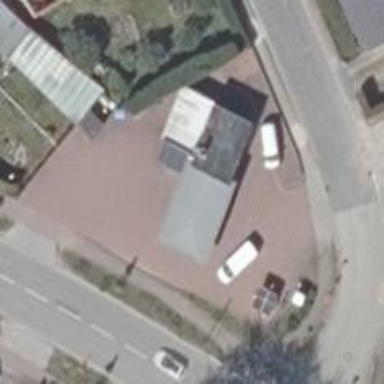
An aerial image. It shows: Fast food establishment.